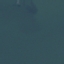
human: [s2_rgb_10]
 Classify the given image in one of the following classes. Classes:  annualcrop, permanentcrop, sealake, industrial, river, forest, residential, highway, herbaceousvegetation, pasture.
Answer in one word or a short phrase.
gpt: SeaLake